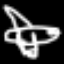
Label: airplane